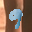
Label: 9